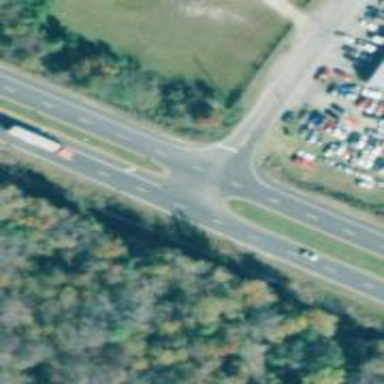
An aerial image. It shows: Asphalt road classified as trunk highway.